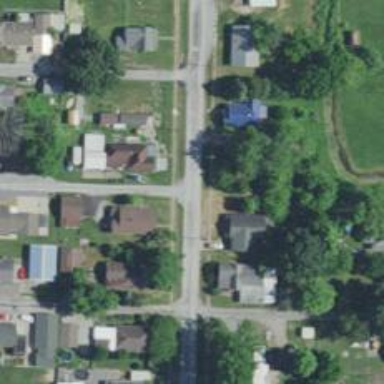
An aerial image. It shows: Alley classified as service road.